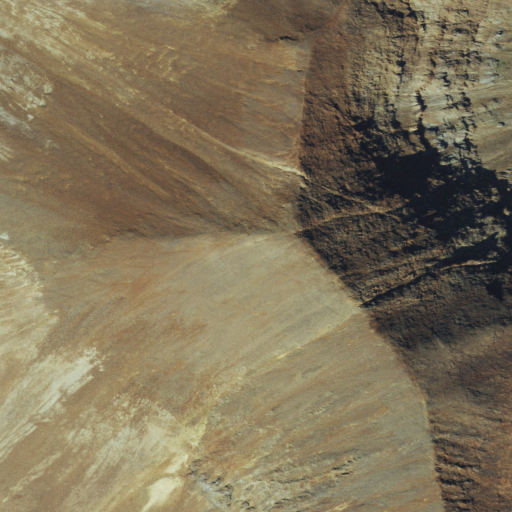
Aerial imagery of mountain in Colorado named Gravel Mountain containing barren land and grassland